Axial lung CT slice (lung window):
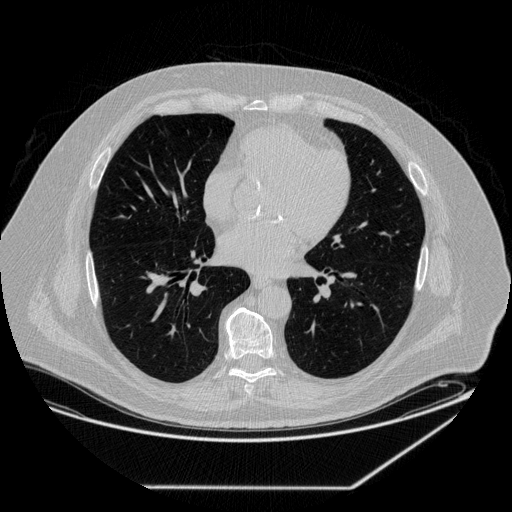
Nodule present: no